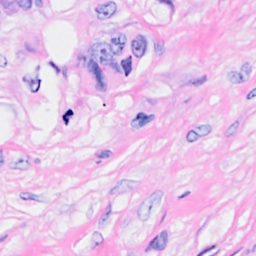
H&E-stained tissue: Breast